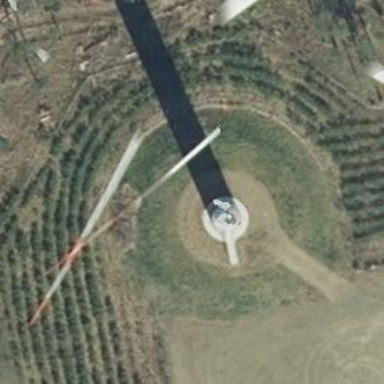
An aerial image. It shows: Wind generator powered by horizontal-axis wind turbine.